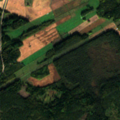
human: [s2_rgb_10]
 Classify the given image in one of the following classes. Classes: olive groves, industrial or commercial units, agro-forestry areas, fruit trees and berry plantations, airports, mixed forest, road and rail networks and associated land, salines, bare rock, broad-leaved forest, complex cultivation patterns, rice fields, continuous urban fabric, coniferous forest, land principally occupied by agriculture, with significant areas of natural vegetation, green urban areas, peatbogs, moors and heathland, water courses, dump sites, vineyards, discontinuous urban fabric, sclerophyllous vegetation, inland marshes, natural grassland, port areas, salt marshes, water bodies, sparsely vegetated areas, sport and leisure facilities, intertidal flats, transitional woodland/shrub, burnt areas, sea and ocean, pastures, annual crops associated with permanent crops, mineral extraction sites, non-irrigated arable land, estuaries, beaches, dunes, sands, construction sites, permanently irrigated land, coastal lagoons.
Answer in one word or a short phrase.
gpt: non-irrigated arable land, coniferous forest, mixed forest, transitional woodland/shrub